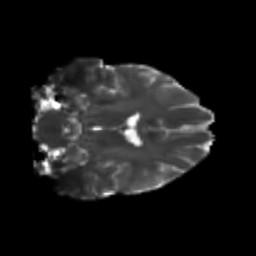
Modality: T2w
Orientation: coronal
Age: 25
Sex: male
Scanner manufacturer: siemens
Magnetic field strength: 3 T
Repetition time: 3.5 s
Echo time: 0.104 s